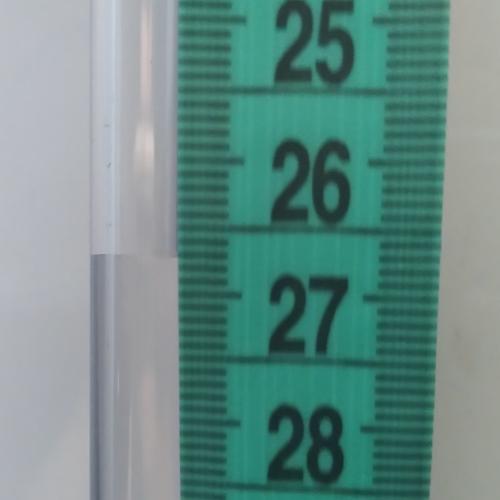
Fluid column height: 26.7 cm